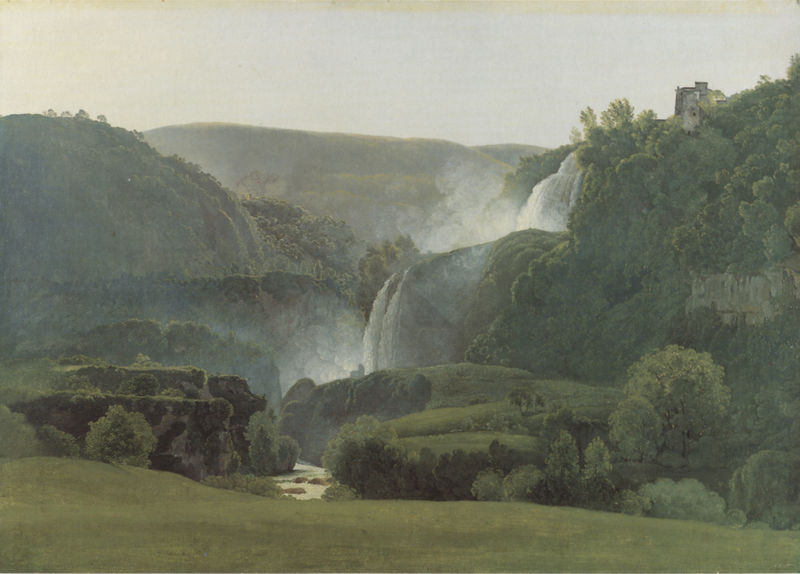
Titel: Die Wasserfälle von Tivoli
Künstler: Johann Martin von Rohden
Standort: Hannover
Institution: Niedersächsisches Landesmuseum
Schlagwörter: baum, berg, blau, blätter, felsen, gemälde, himmel, laub, wasser, weiß, wolken, bäume, fluss, grün, landschaft, ocker, see, teich, ufer, braun, grau, hell, licht, schwarz, anlage, gebäude, gras, haus, park, rasen, weg, wiese, wolke, beige, malerei, steine, bild, bach, dämmerung, einsamkeit, felder, horizont, hügel, morgen, natur, strauch, weite, busch, büsche, gebüsch, gewässer, sträucher, wiesen, blatt, england, tal, wald, wasserfall, turm, gischt, ruhig, ruhe, abhang, berge, fels, gebirge, hang, klippen, mauer, dunst, hecke, nebel, schattierung, landschaftsmalerei, idylle, kies, schaum, sturzbach, dampf, querformat, treppen, stufen, menschenleer, hitler, penis, neger, ruine, burg, festung, landschaftsbild, leben, mauern, schloß, fall, grünfläche, schwaden, grü, terrassen, kaskaden, burgen, ebenen, burgruine, terassen, morgenstimmung, staffelung, jude, kaskade, bergwald, fruchtbar, hügl, wasserfälle, adolf, dand, landschaf, ruihig, wassernebel, wasserfalll, wasser baum, #dampf, terassiert, wiiese, wasserdunst, runde berge